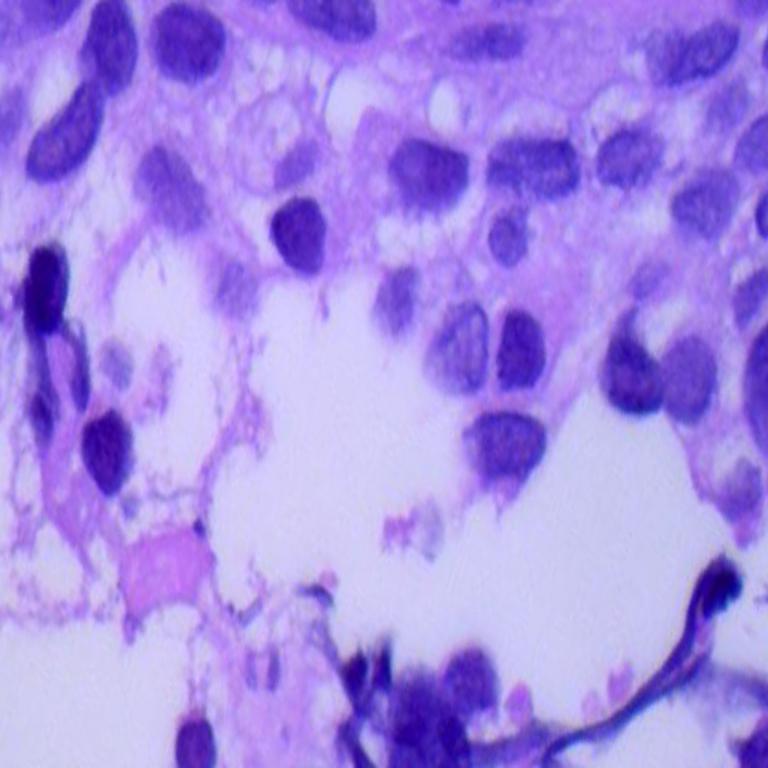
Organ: lung
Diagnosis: squamous carcinomas